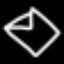
Label: diamond